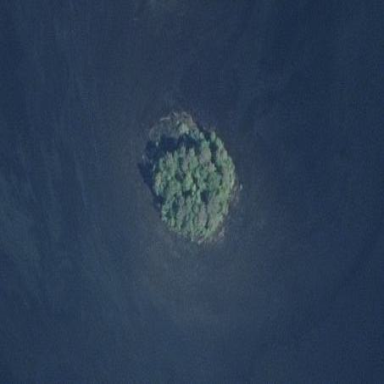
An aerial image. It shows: Islet.